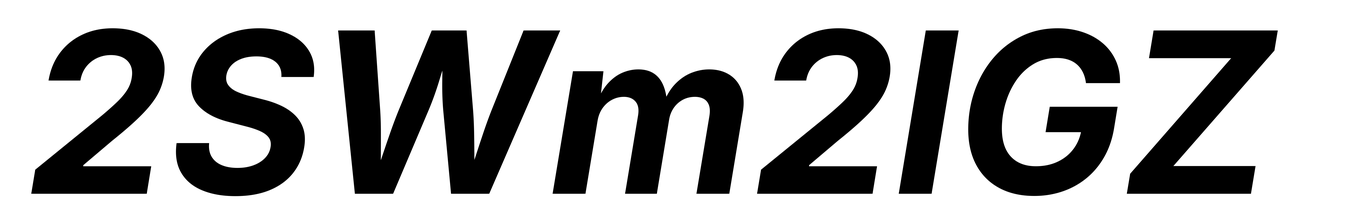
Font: Inter-Italic_Bold_Italic